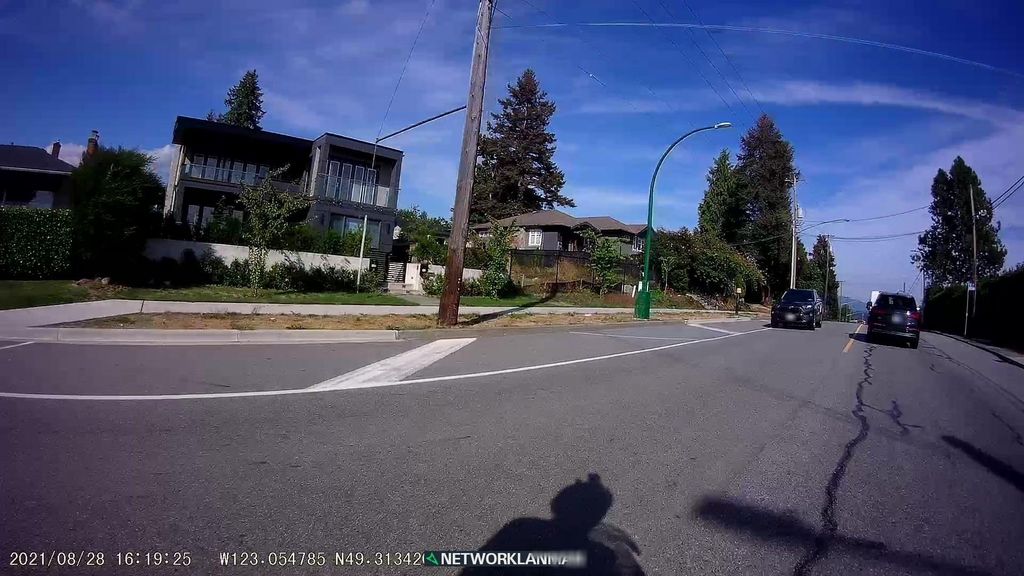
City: vancouver